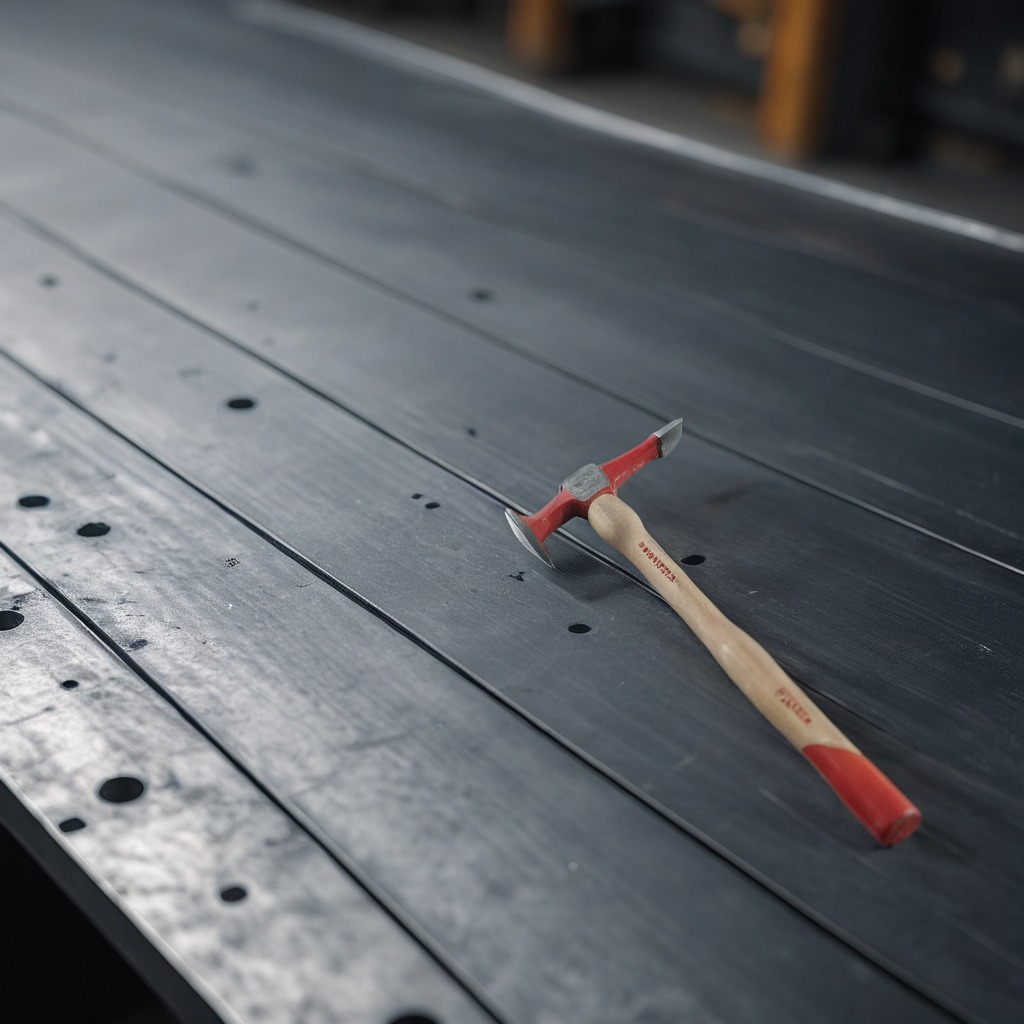
A hammer lies on the cold steel table in a mining workshop.